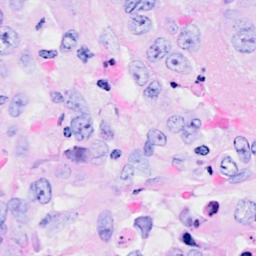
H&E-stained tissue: Breast